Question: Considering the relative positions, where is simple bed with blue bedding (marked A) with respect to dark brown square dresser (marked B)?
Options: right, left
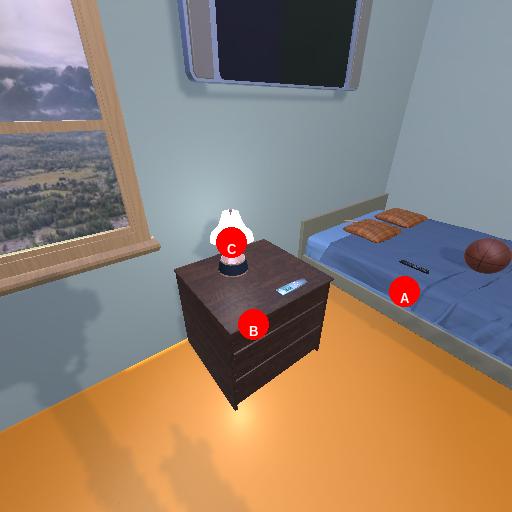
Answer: right